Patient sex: M
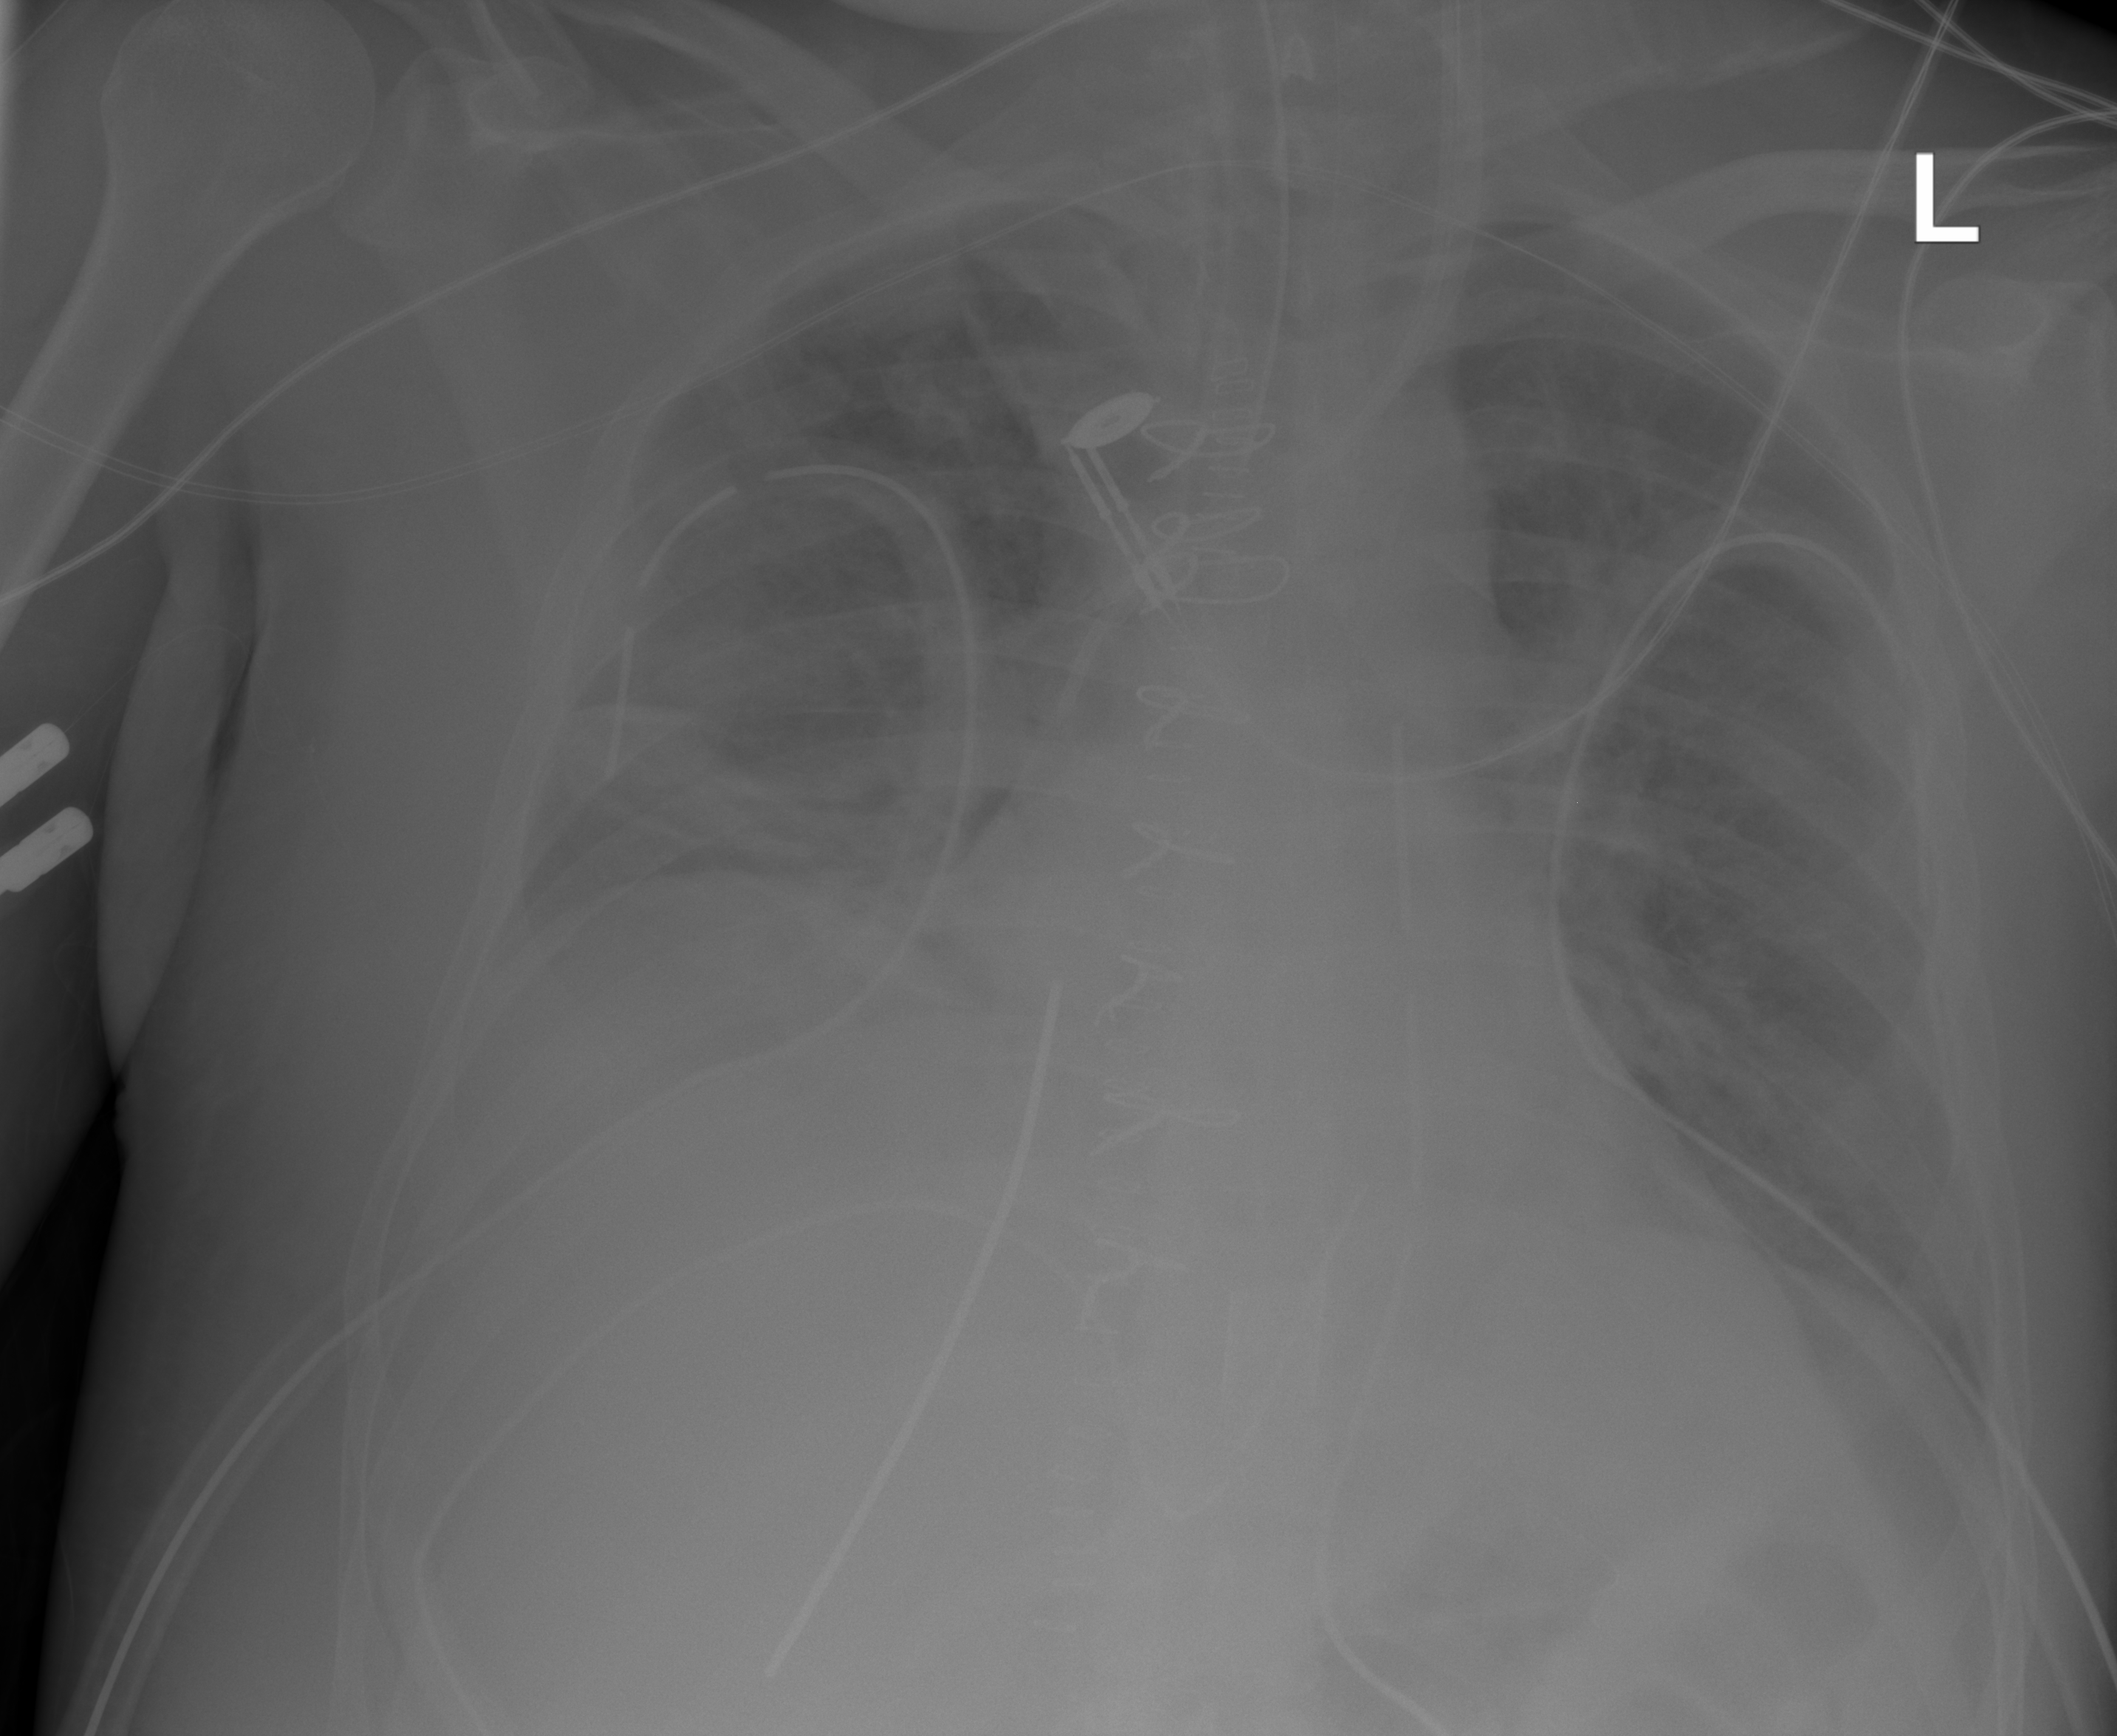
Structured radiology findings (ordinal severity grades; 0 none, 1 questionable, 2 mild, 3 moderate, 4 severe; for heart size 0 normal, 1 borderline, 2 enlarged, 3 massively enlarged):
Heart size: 2
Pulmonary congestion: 2
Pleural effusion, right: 2
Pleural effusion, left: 0
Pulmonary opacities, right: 2
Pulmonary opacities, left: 2
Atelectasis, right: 2
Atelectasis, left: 2